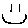
Label: smiley face